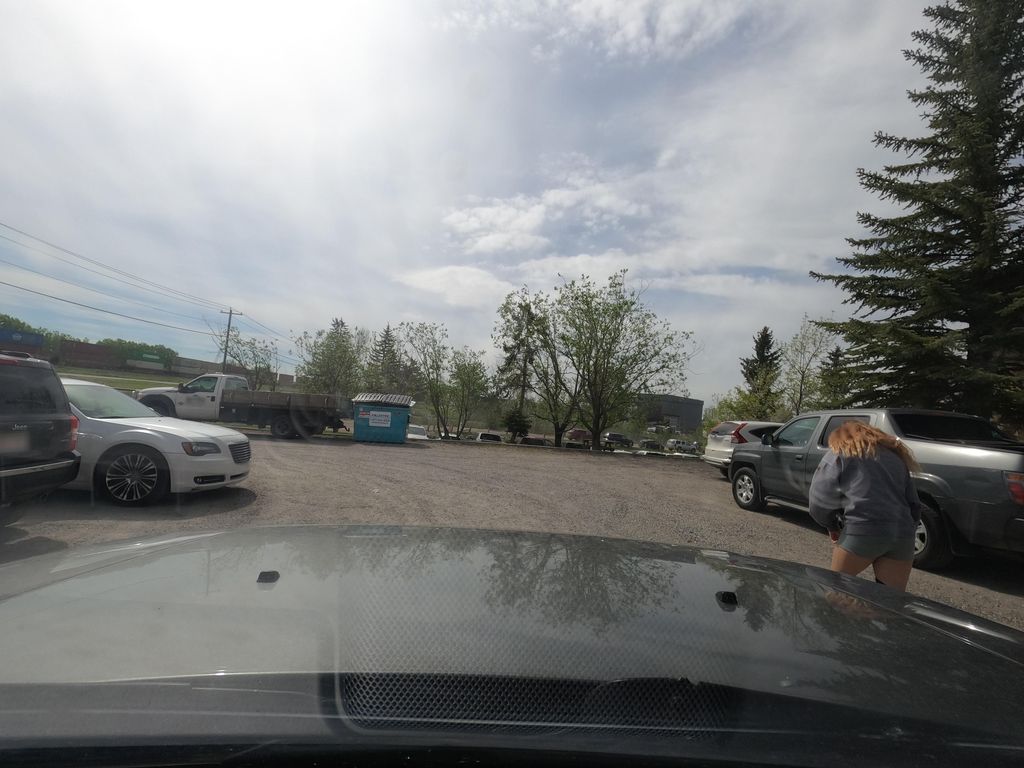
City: calgary